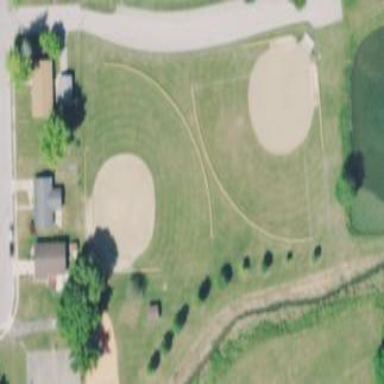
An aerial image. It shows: Baseball pitch for leisure and sports activities.